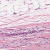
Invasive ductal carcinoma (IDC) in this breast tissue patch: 1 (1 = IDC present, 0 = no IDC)